Current action and preconditions to check: path_clear

Your task: For each precondition in the list above, predict whether it will hold at this action.

Consider the current scene as observed from the mobile robot's camera, and analyze the predicted future states of all dynamic agents (e.g., people, animals, vehicles, or any moving entities) within the NEXT SECOND.

IMPORTANT: Only answer "very likely" if you are absolutely certain—based on strong, clear evidence—that a dynamic agent will violate the precondition in the predicted future state. Do NOT answer "very likely" for unlikely, ambiguous, or low-probability risks.

Ask yourself for each precondition: Is there a high probability, with clear and convincing evidence, that the predicted future states of any dynamic agent will interfere with the predicted future state of the currently executing action within the NEXT SECOND, causing that precondition to fail?

Assess the risk level based on these predictions. Use "likely" or "very likely" if motions create a clear risk of interference.

Use "neutral" or "improbable" if agents are nearby but their predicted paths are clearly diverging or non-conflicting.

Failure Risk Categories: "very improbable", "improbable", "neutral", "likely", "very likely"

Answer Format: Output ONLY the probability_of_failure value from these categories: "very improbable", "improbable", "neutral", "likely", "very likely"

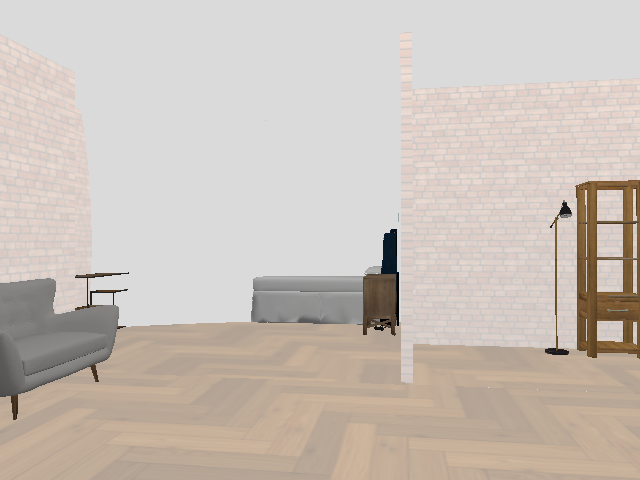

Answer: very improbable